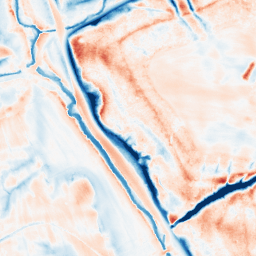
Category: edge_preserving
Decomposition family: guided
Decomposition parameters: radius: 8
eps: 1
Upsampling method: sinc_blackman
Upsampling parameters: scale: 2
kernel_size: 8
Upsampling scale: 2